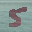
Label: 5